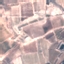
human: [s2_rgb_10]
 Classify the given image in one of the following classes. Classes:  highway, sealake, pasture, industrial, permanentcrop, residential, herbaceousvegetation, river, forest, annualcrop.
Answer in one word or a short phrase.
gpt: PermanentCrop